A spectrogram of one vibration snapshot from a rotating bearing is shown (time on one axis, frequency on the other). Based on the visible evidence, which condition applies: normal, inner_race, outer_race, ball?
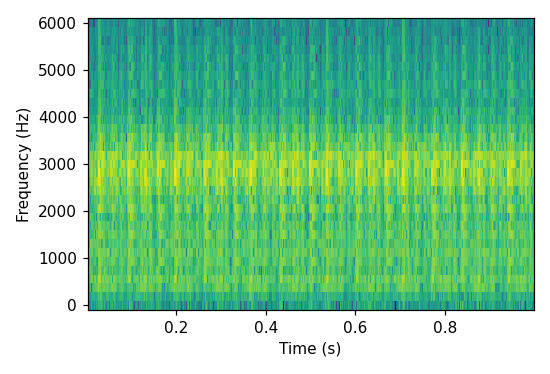
Answer: outer_race